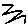
Label: zigzag